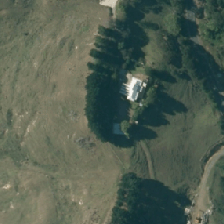
Land cover: high_producing_grassland